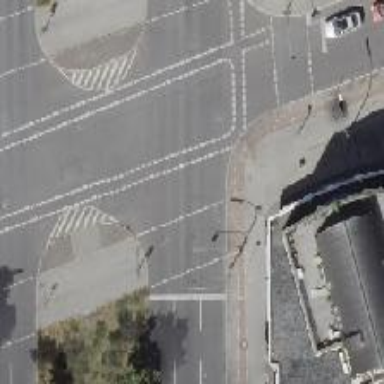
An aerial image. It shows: Road crossing with traffic signals.